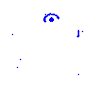
Particle: kaon